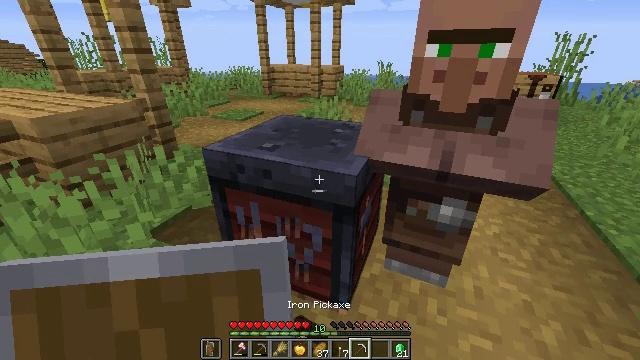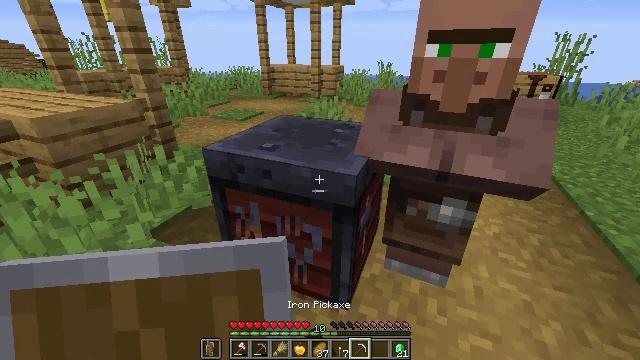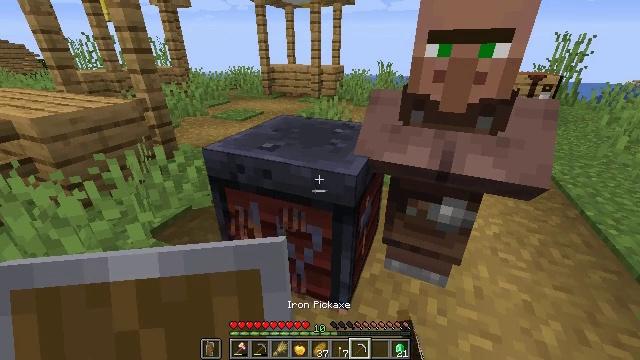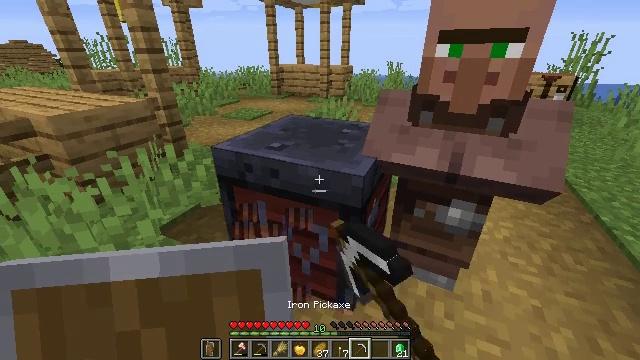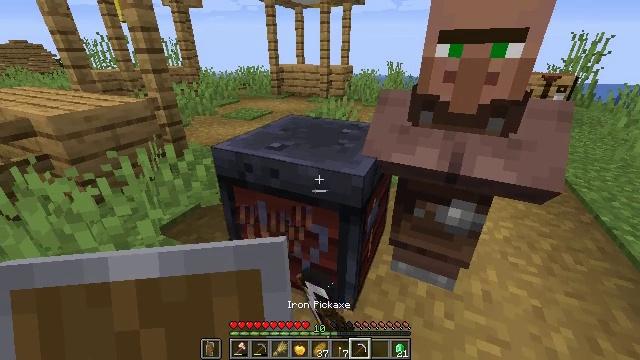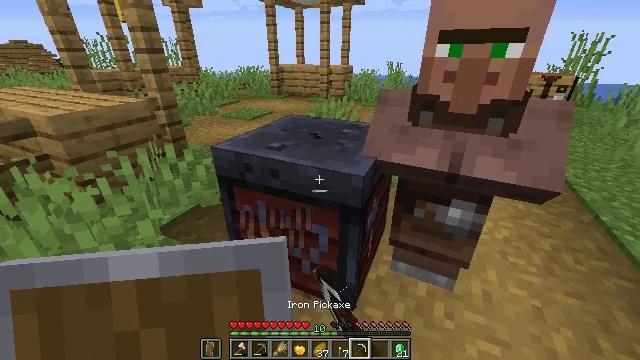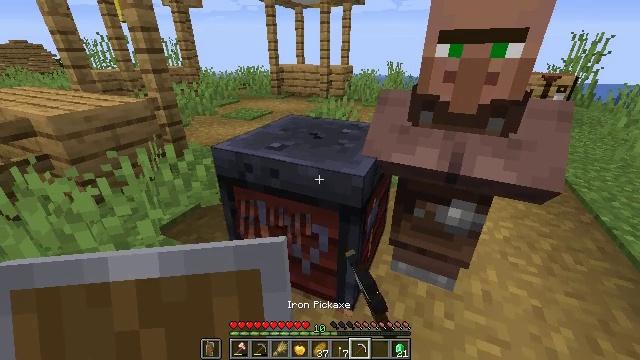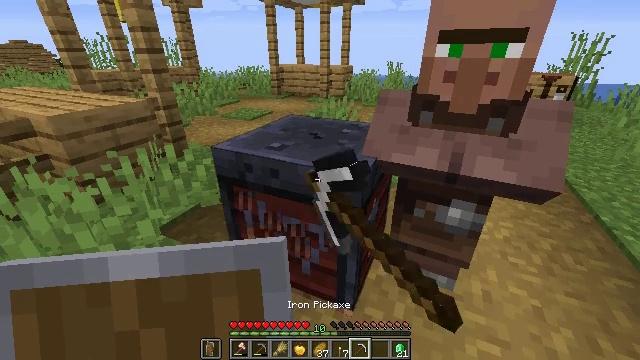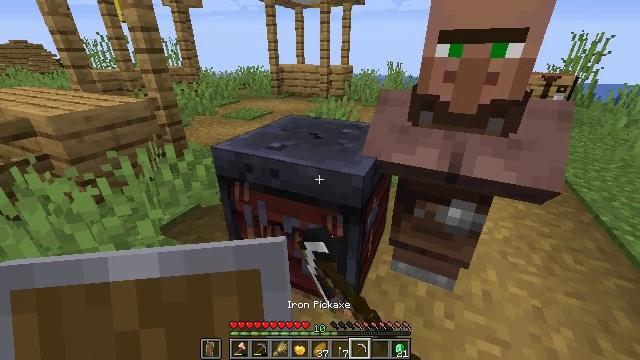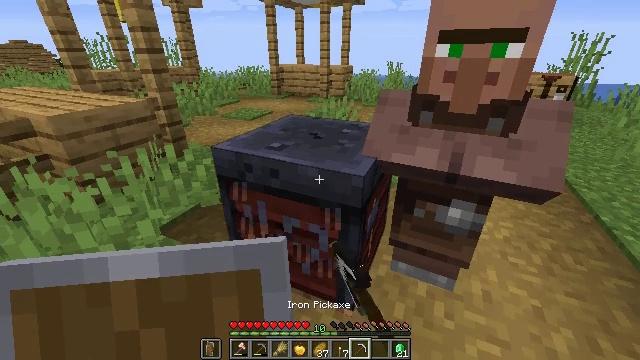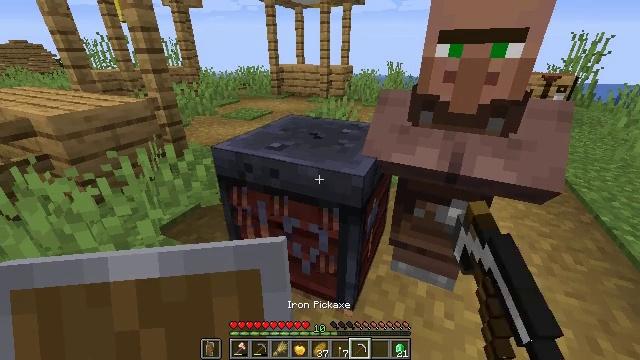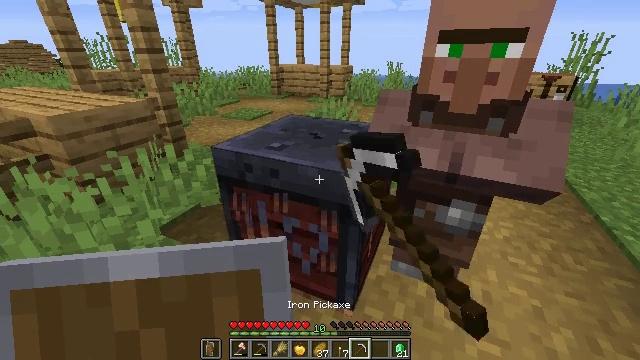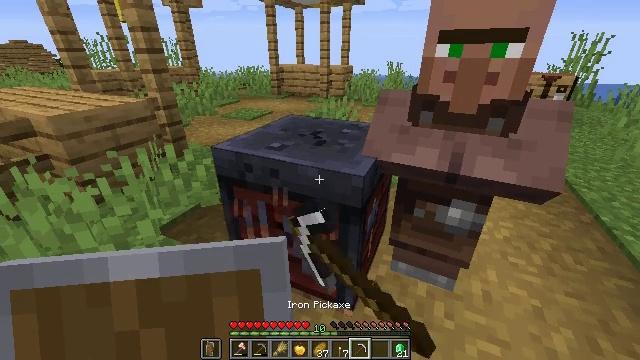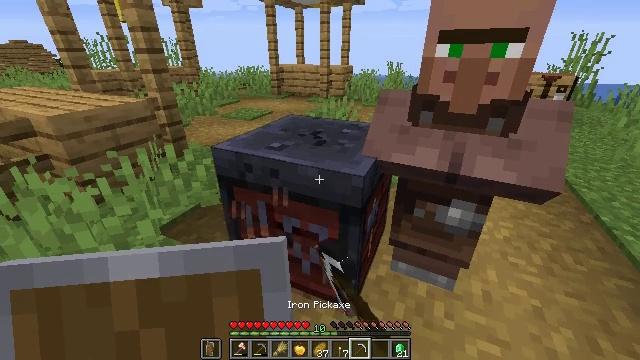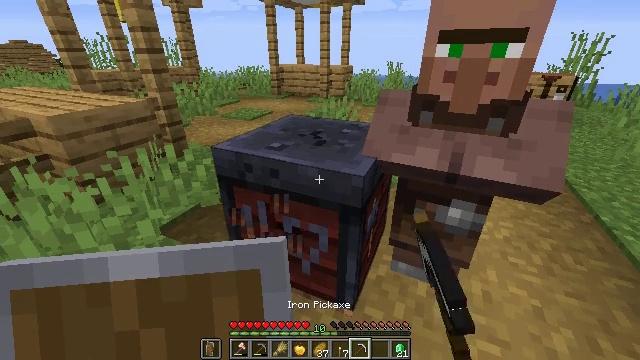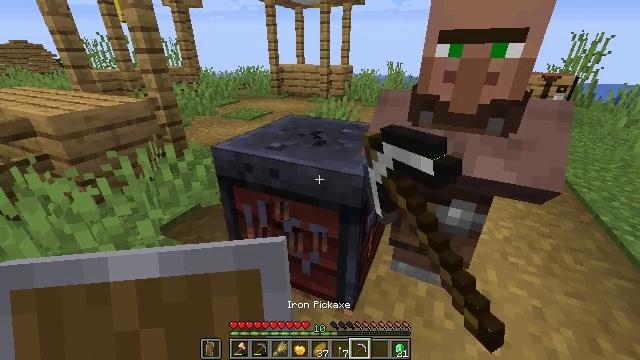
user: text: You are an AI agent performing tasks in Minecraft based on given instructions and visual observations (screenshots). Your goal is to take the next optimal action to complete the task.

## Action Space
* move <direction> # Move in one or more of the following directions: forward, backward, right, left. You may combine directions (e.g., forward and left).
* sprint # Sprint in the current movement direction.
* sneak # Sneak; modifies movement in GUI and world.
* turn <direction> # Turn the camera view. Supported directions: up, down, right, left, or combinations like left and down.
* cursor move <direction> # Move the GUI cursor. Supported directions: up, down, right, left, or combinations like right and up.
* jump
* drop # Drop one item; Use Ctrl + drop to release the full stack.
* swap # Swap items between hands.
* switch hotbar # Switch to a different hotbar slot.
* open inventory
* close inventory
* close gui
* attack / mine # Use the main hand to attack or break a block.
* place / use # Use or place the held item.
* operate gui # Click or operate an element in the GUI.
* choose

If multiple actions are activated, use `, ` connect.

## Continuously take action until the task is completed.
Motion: motion action
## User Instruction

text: Gather the smithing table into your inventory.
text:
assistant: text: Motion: attack / mine
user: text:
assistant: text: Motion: attack / mine
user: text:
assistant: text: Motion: turn left, attack / mine
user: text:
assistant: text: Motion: attack / mine
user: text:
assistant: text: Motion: attack / mine
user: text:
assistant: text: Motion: attack / mine
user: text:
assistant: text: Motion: attack / mine
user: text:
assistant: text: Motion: attack / mine
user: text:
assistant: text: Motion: attack / mine
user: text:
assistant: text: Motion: attack / mine
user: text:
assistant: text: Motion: attack / mine
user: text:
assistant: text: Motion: attack / mine
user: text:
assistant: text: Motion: attack / mine
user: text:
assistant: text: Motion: attack / mine
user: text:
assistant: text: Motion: attack / mine
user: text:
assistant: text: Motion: attack / mine
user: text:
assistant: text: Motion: no_op
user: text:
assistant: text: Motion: no_op
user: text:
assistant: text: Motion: no_op
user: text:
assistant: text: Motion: no_op
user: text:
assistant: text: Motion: open inventory
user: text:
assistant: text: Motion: open inventory
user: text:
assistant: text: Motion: no_op
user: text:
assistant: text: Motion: close inventory
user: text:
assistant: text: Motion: close inventory
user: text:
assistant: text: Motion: close inventory
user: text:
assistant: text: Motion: no_op
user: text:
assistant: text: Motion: no_op
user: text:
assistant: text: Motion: no_op
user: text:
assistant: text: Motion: no_op